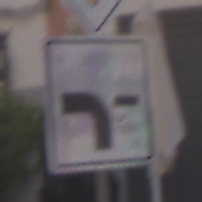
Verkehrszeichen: VerlaufVorfahrtsstrasse6
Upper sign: Vorfahrtsstrasse
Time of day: MorningAfternoon
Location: Outdoor (Urban)
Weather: PartlyCloudy
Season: NotSpecified
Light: Natural